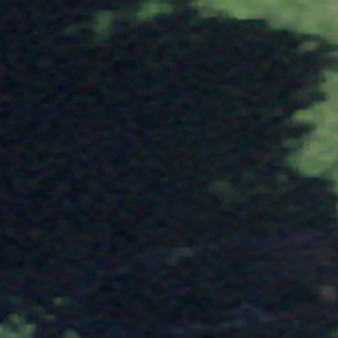
Label: other